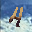
Label: 4